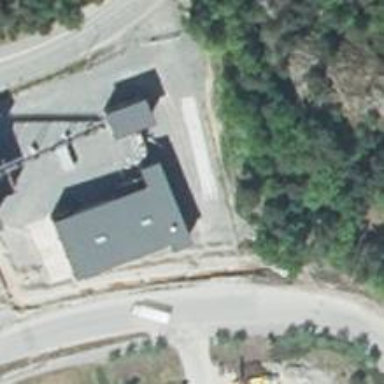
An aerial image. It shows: Weighbridge facility.